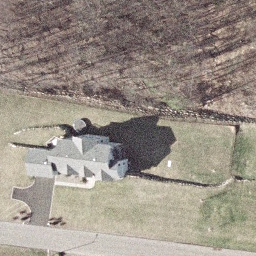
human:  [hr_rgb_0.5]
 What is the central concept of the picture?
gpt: sparse residential